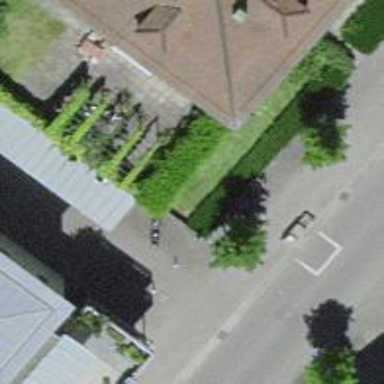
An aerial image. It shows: Bollard.